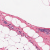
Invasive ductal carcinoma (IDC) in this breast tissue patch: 0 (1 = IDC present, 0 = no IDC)